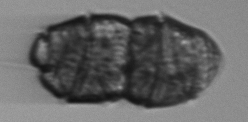
Label: Margalefidinium